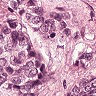
Metastatic tissue present: yes